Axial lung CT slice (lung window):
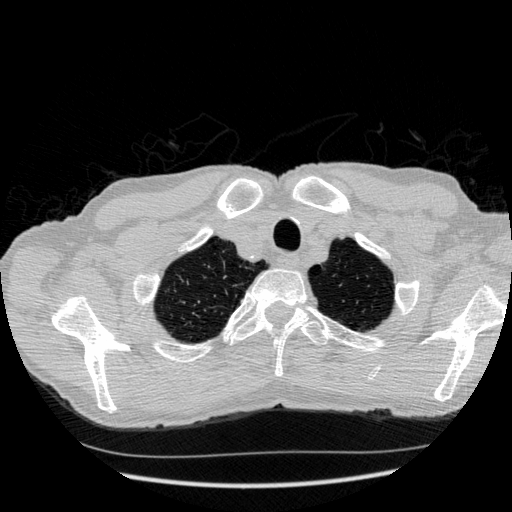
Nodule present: no